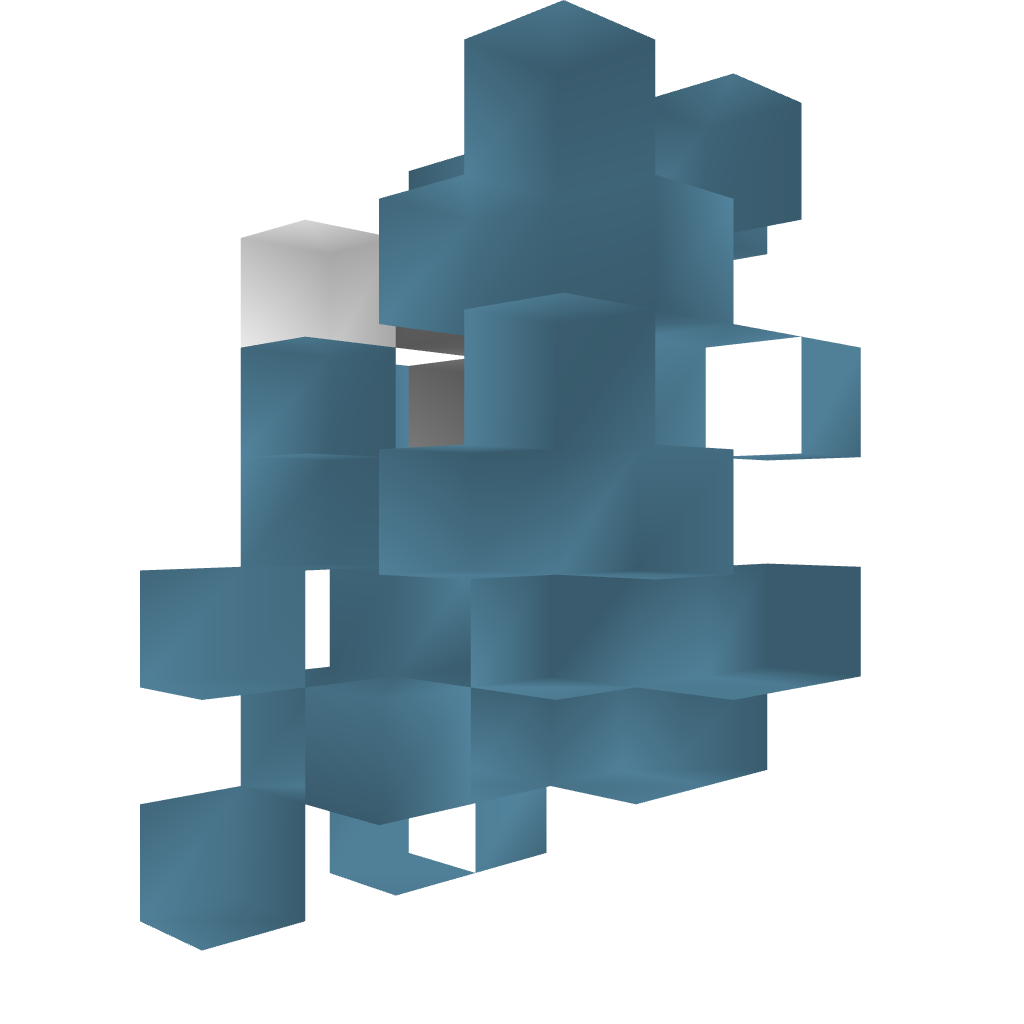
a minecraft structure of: Buttonless Blaze Grinder v2_0 bad low quality